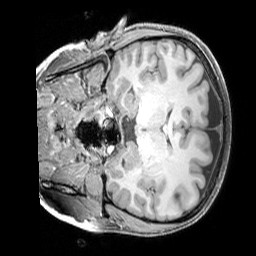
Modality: T1w
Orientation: coronal
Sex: female
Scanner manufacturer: siemens
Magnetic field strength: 3 T
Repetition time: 2.3 s
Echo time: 0.00226 s